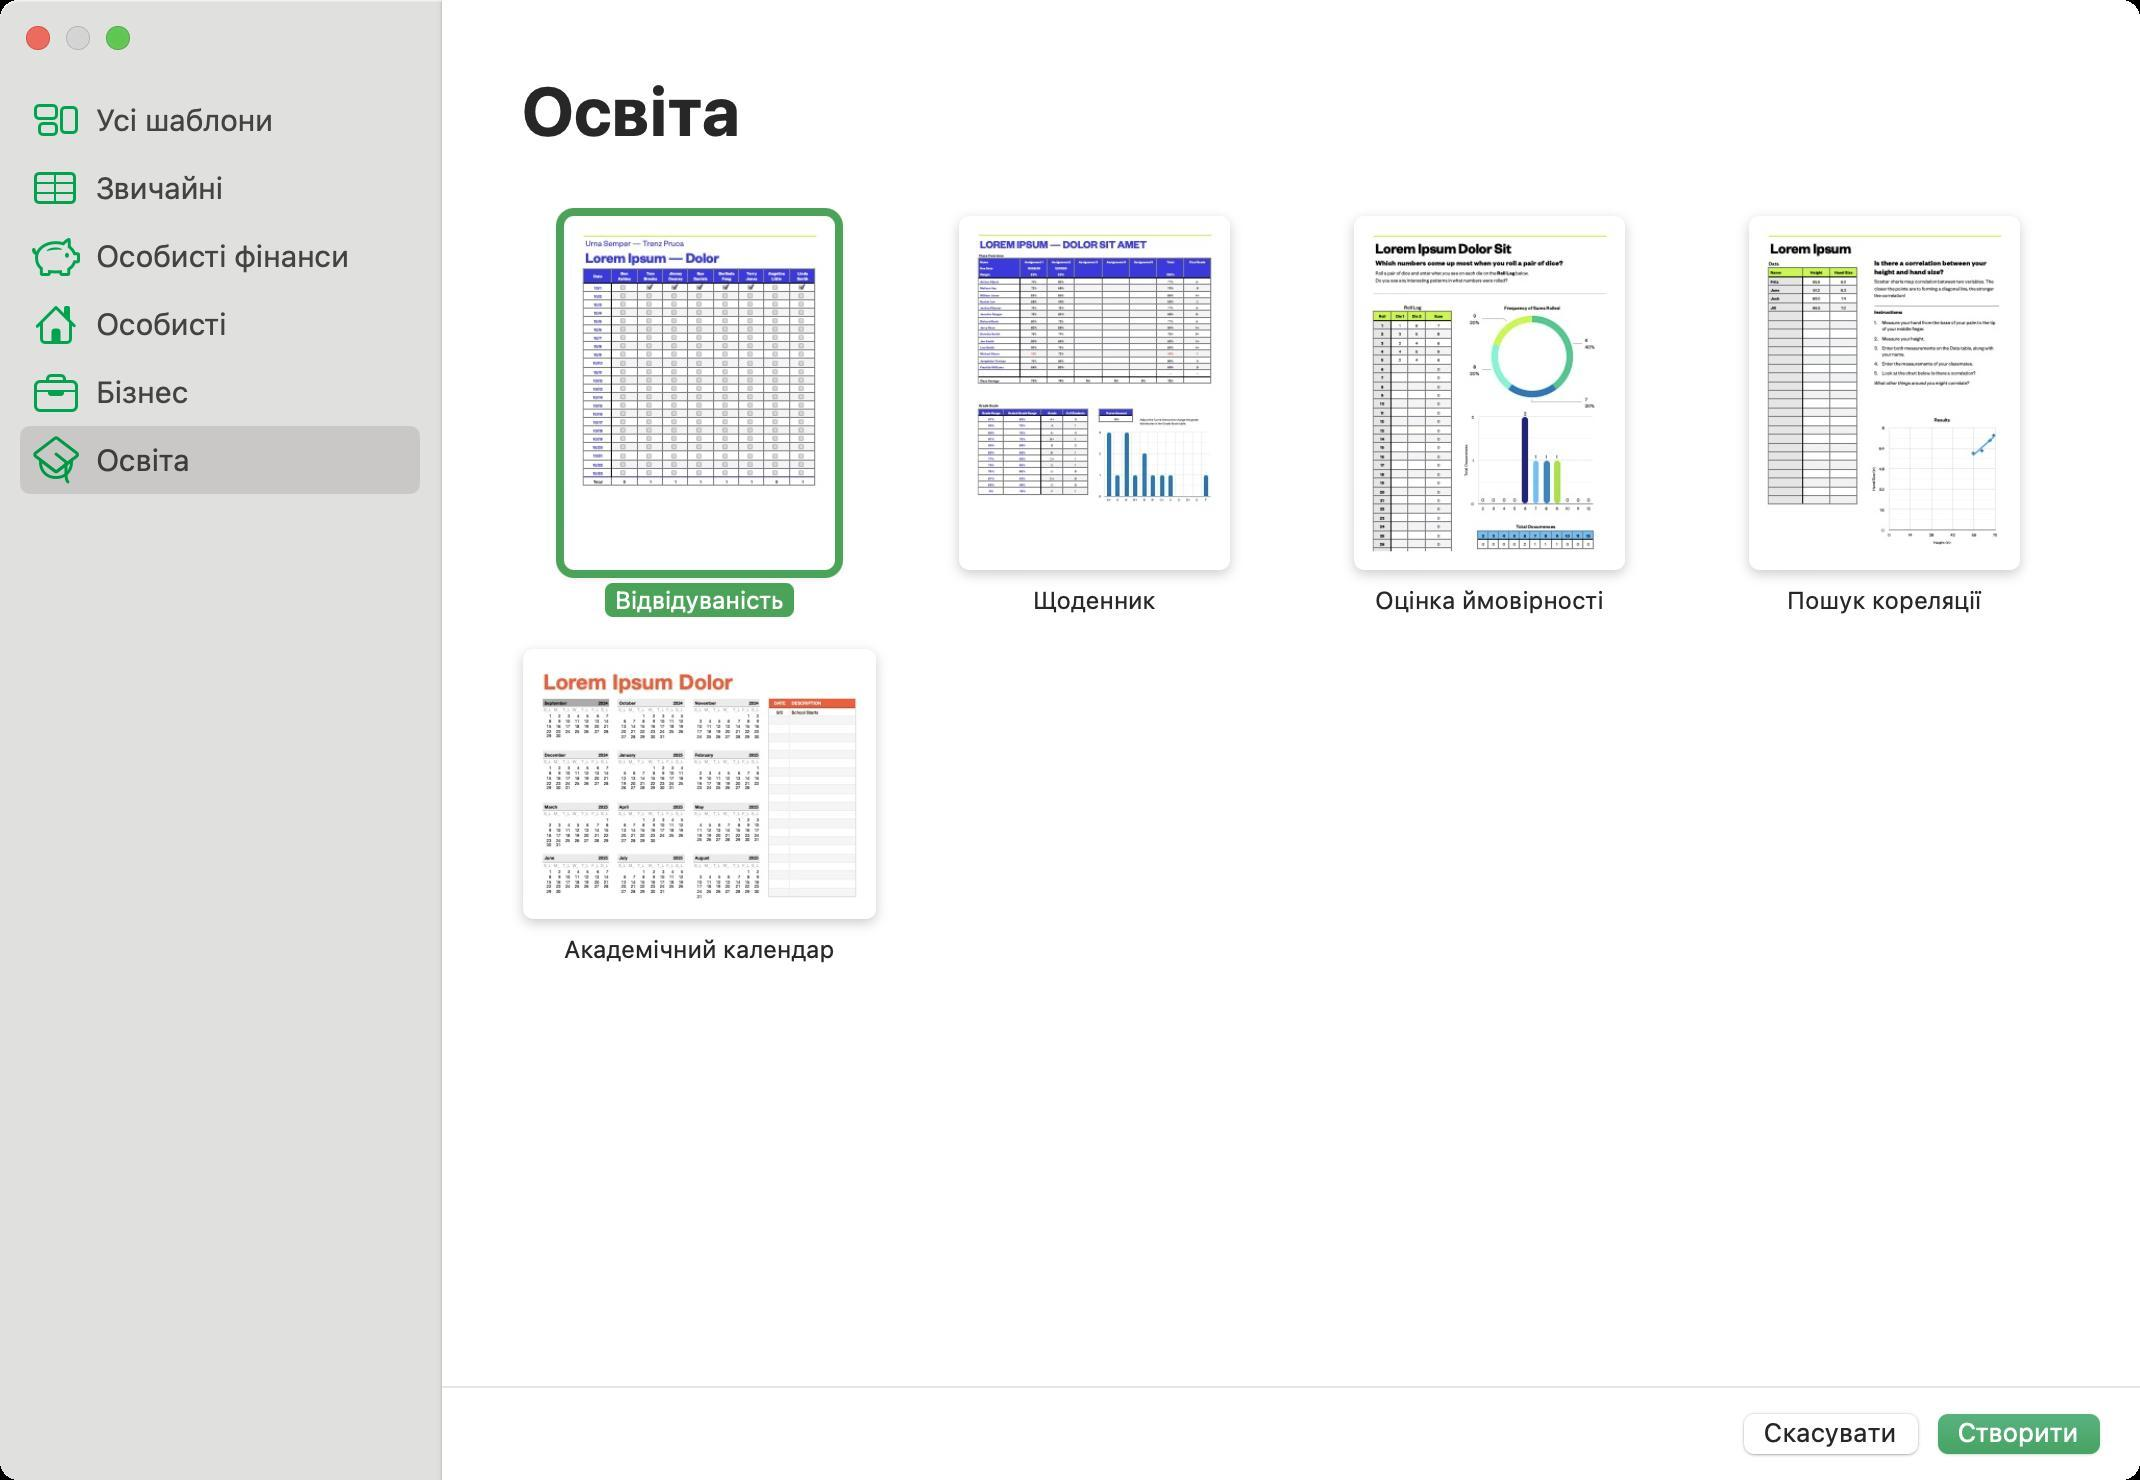
Accessibility tree:
{"name": "", "role": "AXWindow", "description": null, "role_description": "звичайне вікно", "value": null, "position": "329.00;207.00", "size": "1070;740", "children": [{"name": null, "role": "AXSplitGroup", "description": null, "role_description": "група розділених областей", "value": null, "position": "0.00;0.00", "size": "1070;740", "children": [{"name": null, "role": "AXScrollArea", "description": null, "role_description": "область прокручування", "value": null, "position": "0.00;43.00", "size": "220;668", "children": [{"name": null, "role": "AXTable", "description": null, "role_description": "таблиця", "value": null, "position": "0.00;43.00", "size": "220;668", "children": [{"name": null, "role": "AXRow", "description": null, "role_description": "рядок таблиці", "value": null, "position": "0.00;43.00", "size": "220;34", "children": [{"name": null, "role": "AXCell", "description": null, "role_description": "комірка", "value": null, "position": "16.00;43.00", "size": "188;34", "children": [{"name": null, "role": "AXStaticText", "description": null, "role_description": "текст", "value": "Усі шаблони", "position": "46.00;50.50", "size": "158;19", "children": []}]}]}, {"name": null, "role": "AXRow", "description": null, "role_description": "рядок таблиці", "value": null, "position": "0.00;77.00", "size": "220;34", "children": [{"name": null, "role": "AXCell", "description": null, "role_description": "комірка", "value": null, "position": "16.00;77.00", "size": "188;34", "children": [{"name": null, "role": "AXStaticText", "description": null, "role_description": "текст", "value": "Звичайні", "position": "46.00;84.50", "size": "158;19", "children": []}]}]}, {"name": null, "role": "AXRow", "description": null, "role_description": "рядок таблиці", "value": null, "position": "0.00;111.00", "size": "220;34", "children": [{"name": null, "role": "AXCell", "description": null, "role_description": "комірка", "value": null, "position": "16.00;111.00", "size": "188;34", "children": [{"name": null, "role": "AXStaticText", "description": null, "role_description": "текст", "value": "Особисті фінанси", "position": "46.00;118.50", "size": "158;19", "children": []}]}]}, {"name": null, "role": "AXRow", "description": null, "role_description": "рядок таблиці", "value": null, "position": "0.00;145.00", "size": "220;34", "children": [{"name": null, "role": "AXCell", "description": null, "role_description": "комірка", "value": null, "position": "16.00;145.00", "size": "188;34", "children": [{"name": null, "role": "AXStaticText", "description": null, "role_description": "текст", "value": "Особисті", "position": "46.00;152.50", "size": "158;19", "children": []}]}]}, {"name": null, "role": "AXRow", "description": null, "role_description": "рядок таблиці", "value": null, "position": "0.00;179.00", "size": "220;34", "children": [{"name": null, "role": "AXCell", "description": null, "role_description": "комірка", "value": null, "position": "16.00;179.00", "size": "188;34", "children": [{"name": null, "role": "AXStaticText", "description": null, "role_description": "текст", "value": "Бізнес", "position": "46.00;186.50", "size": "158;19", "children": []}]}]}, {"name": null, "role": "AXRow", "description": null, "role_description": "рядок таблиці", "value": null, "position": "0.00;213.00", "size": "220;34", "children": [{"name": null, "role": "AXCell", "description": null, "role_description": "комірка", "value": null, "position": "16.00;213.00", "size": "188;34", "children": [{"name": null, "role": "AXStaticText", "description": null, "role_description": "текст", "value": "Освіта", "position": "46.00;220.50", "size": "158;19", "children": []}]}]}, {"name": null, "role": "AXColumn", "description": null, "role_description": "стовпчик", "value": null, "position": "10.00;43.00", "size": "200;668", "children": []}]}]}, {"name": null, "role": "AXSplitter", "description": null, "role_description": "роздільник", "value": 220.0, "position": "220.00;38.00", "size": "1;702", "children": []}, {"name": null, "role": "AXScrollArea", "description": null, "role_description": "область прокручування", "value": null, "position": "221.00;0.00", "size": "849;694", "children": [{"name": null, "role": "AXList", "description": null, "role_description": "колекція", "value": null, "position": "221.00;88.00", "size": "849;412", "children": [{"name": null, "role": "AXList", "description": null, "role_description": "розділ", "value": null, "position": "255.00;98.00", "size": "782;394", "children": [{"name": null, "role": "AXGroup", "description": null, "role_description": "група", "value": null, "position": "255.00;98.00", "size": "782;394", "children": []}, {"name": null, "role": "AXButton", "description": "Відвідуваність, Одна таблиця із синіми й зеленими акцентами, яка дає змогу щоденно фіксувати відвідування в стовпцях із форматованою датою та контрольними позначками", "role_description": "кнопка", "value": null, "position": "255.00;98.00", "size": "190;220", "children": [{"name": null, "role": "AXStaticText", "description": null, "role_description": "текст", "value": "‎⁨Відвідуваність⁩", "position": "303.50;292.50", "size": "92;15", "children": []}, {"name": null, "role": "AXImage", "description": "", "role_description": "зображення", "value": null, "position": "282.00;108.00", "size": "136;177", "children": []}]}, {"name": null, "role": "AXButton", "description": "Щоденник, Два аркуші, шість таблиць і дві діаграми із синіми та зеленими акцентами, які дають змогу обчислити оцінки в класі та вивести пікові показники, а також створити звіти на основі оцінок за завдання", "role_description": "кнопка", "value": null, "position": "452.50;98.00", "size": "190;220", "children": [{"name": null, "role": "AXStaticText", "description": null, "role_description": "текст", "value": "‎⁨Щоденник⁩", "position": "512.50;292.50", "size": "70;15", "children": []}, {"name": null, "role": "AXImage", "description": "", "role_description": "зображення", "value": null, "position": "479.50;108.00", "size": "136;177", "children": []}]}, {"name": null, "role": "AXButton", "description": "Оцінка ймовірності, Дві таблиці та дві діаграми із зеленими й синіми акцентами, які дають змогу вводити дані та дізнаватися ймовірність, кидаючи кості", "role_description": "кнопка", "value": null, "position": "650.00;98.00", "size": "190;220", "children": [{"name": null, "role": "AXStaticText", "description": null, "role_description": "текст", "value": "‎⁨Оцінка ймовірності⁩", "position": "683.50;292.50", "size": "122;15", "children": []}, {"name": null, "role": "AXImage", "description": "", "role_description": "зображення", "value": null, "position": "677.00;108.00", "size": "136;177", "children": []}]}, {"name": null, "role": "AXButton", "description": "Пошук кореляції, Одна таблиця та одна діаграма із зеленими акцентами, за допомогою яких можна дізнатися про кореляцію між наборами даних", "role_description": "кнопка", "value": null, "position": "847.50;98.00", "size": "190;220", "children": [{"name": null, "role": "AXStaticText", "description": null, "role_description": "текст", "value": "‎⁨Пошук кореляції⁩", "position": "889.50;292.50", "size": "106;15", "children": []}, {"name": null, "role": "AXImage", "description": "", "role_description": "зображення", "value": null, "position": "874.50;108.00", "size": "136;177", "children": []}]}, {"name": null, "role": "AXButton", "description": "Академічний календар, Шкільний календар і таблиця, оптимізовані для друку, у яких можна зазначати важливі події", "role_description": "кнопка", "value": null, "position": "255.00;314.50", "size": "190;178", "children": [{"name": null, "role": "AXStaticText", "description": null, "role_description": "текст", "value": "‎⁨Академічний календар⁩", "position": "278.00;467.00", "size": "144;15", "children": []}, {"name": null, "role": "AXImage", "description": "", "role_description": "зображення", "value": null, "position": "261.50;324.50", "size": "176;135", "children": []}]}]}]}, {"name": null, "role": "AXStaticText", "description": null, "role_description": "текст", "value": "Освіта", "position": "259.00;35.00", "size": "114;40", "children": []}, {"name": null, "role": "AXScrollBar", "description": null, "role_description": "смуга прокручування", "value": 0.0, "position": "1054.00;0.00", "size": "16;694", "children": []}]}, {"name": "Скасувати", "role": "AXButton", "description": null, "role_description": "кнопка", "value": null, "position": "865.00;702.00", "size": "101;32", "children": []}, {"name": "Створити", "role": "AXButton", "description": null, "role_description": "кнопка", "value": null, "position": "962.00;702.00", "size": "95;32", "children": []}]}, {"name": null, "role": "AXToolbar", "description": null, "role_description": "панель інструментів", "value": null, "position": "0.00;0.00", "size": "1070;38", "children": []}, {"name": null, "role": "AXButton", "description": null, "role_description": "кнопка закривання", "value": null, "position": "12.00;11.00", "size": "14;16", "children": []}, {"name": null, "role": "AXButton", "description": null, "role_description": "кнопка оптимізації", "value": null, "position": "52.00;11.00", "size": "14;16", "children": [{"name": null, "role": "AXGroup", "description": null, "role_description": "група", "value": null, "position": "52.00;11.00", "size": "14;16", "children": [{"name": null, "role": "AXGroup", "description": null, "role_description": "група", "value": null, "position": "52.00;11.00", "size": "14;16", "children": []}]}]}, {"name": null, "role": "AXButton", "description": null, "role_description": "кнопка згортання", "value": null, "position": "32.00;11.00", "size": "14;16", "children": []}]}